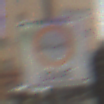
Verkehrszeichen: BeginnUmweltzone
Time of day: MorningAfternoon
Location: Outdoor (Urban)
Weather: Overcast
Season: NotSpecified
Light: Natural